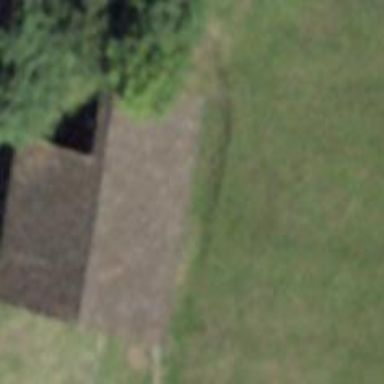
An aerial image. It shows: Shed building.